九年级 · 度量几何学
据《墨经》记载, 两千多年前, 我国学者墨子和他的学生做了“小孔成像”实验, 阐释了光的直线传播原理. 小孔成像的示意图如图所示, 光线经过小孔 $O$, 物体 $A B$ 在幕布上形成倒立的实像 $C D$. 若物体 $A B$ 的高为 $15 \mathrm{~cm}$, 小孔 $O$ 到物体和实像的水平距离 $B E$, $C E$ 分别为 $10 \mathrm{~cm}, 6 \mathrm{~cm}$, 则实像 $C D$ 的高度为 ( )

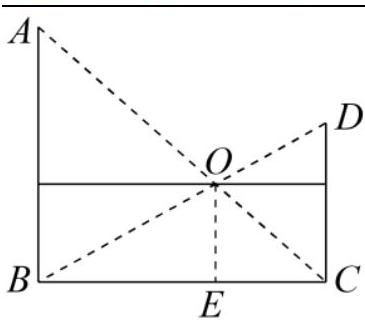
A. $4 \mathrm{~cm}$
B. $6 \mathrm{~cm}$
C. $9 \mathrm{~cm}$
D. $10 \mathrm{~cm}$

答案: C
解析: 先证明 $\triangle A B C \sim \triangle O E C$, 利用相似三角形的性质可得 $\frac{A B}{O E}=\frac{B C}{C E}$, 从而解得 $O E$, 再证明 $\triangle D B C \sim \triangle O B E$, 利用相似三角形的性质可得 $\frac{C D}{O E}=\frac{B C}{B E}$, 从而解得 $C D$, 即为所求.

【详解】解: 由题意可知,

$B E=10 \mathrm{~cm}, C E=6 \mathrm{~cm}$

$\therefore B C=B E+C E=10+6=16 \mathrm{~cm}$

$\because A B \| O E$,

$\therefore \triangle A B C \sim \triangle O E C$,

$\therefore \frac{A B}{O E}=\frac{B C}{C E}$

$\therefore \frac{15}{O E}=\frac{16}{6}$

$\therefore O E=\frac{45}{8} \mathrm{~cm}$

$\because O E / / C D$

$\therefore \triangle D B C \sim \triangle O B E$

$\therefore \frac{C D}{O E}=\frac{B C}{B E}$

$\therefore \frac{C D}{\frac{45}{5}}=\frac{16}{10}$

$\therefore C D=9 \mathrm{~cm}$

故选: C

【点睛】本题考查的是相似三角形的性质与判定; 掌握相似三角形的判定和性质是解本题的关键.